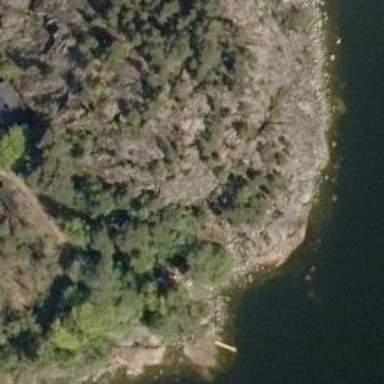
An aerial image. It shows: Cliff in nature.